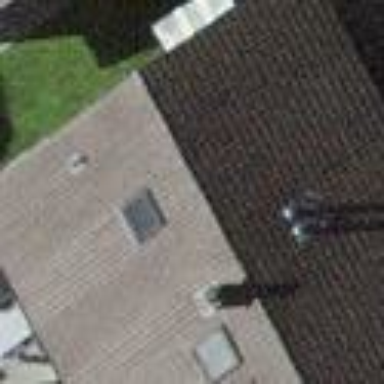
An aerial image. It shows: Gabled house with the roof oriented across.